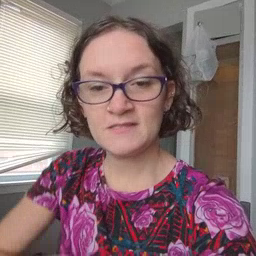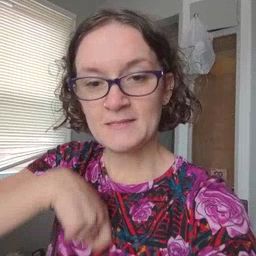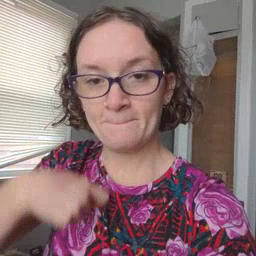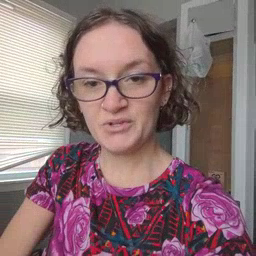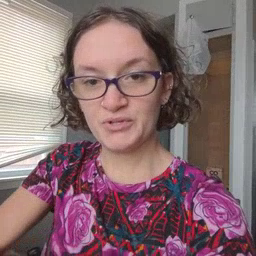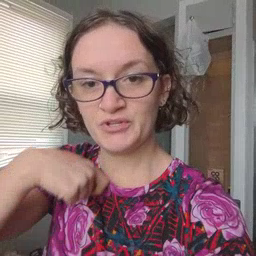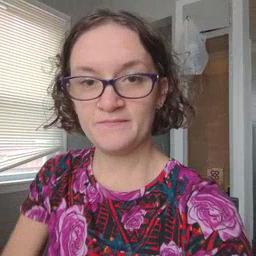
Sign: zipper